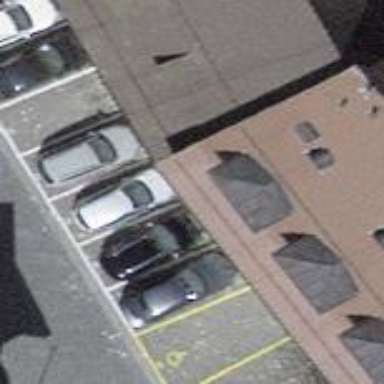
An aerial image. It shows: Street-side parking area with paved surface.